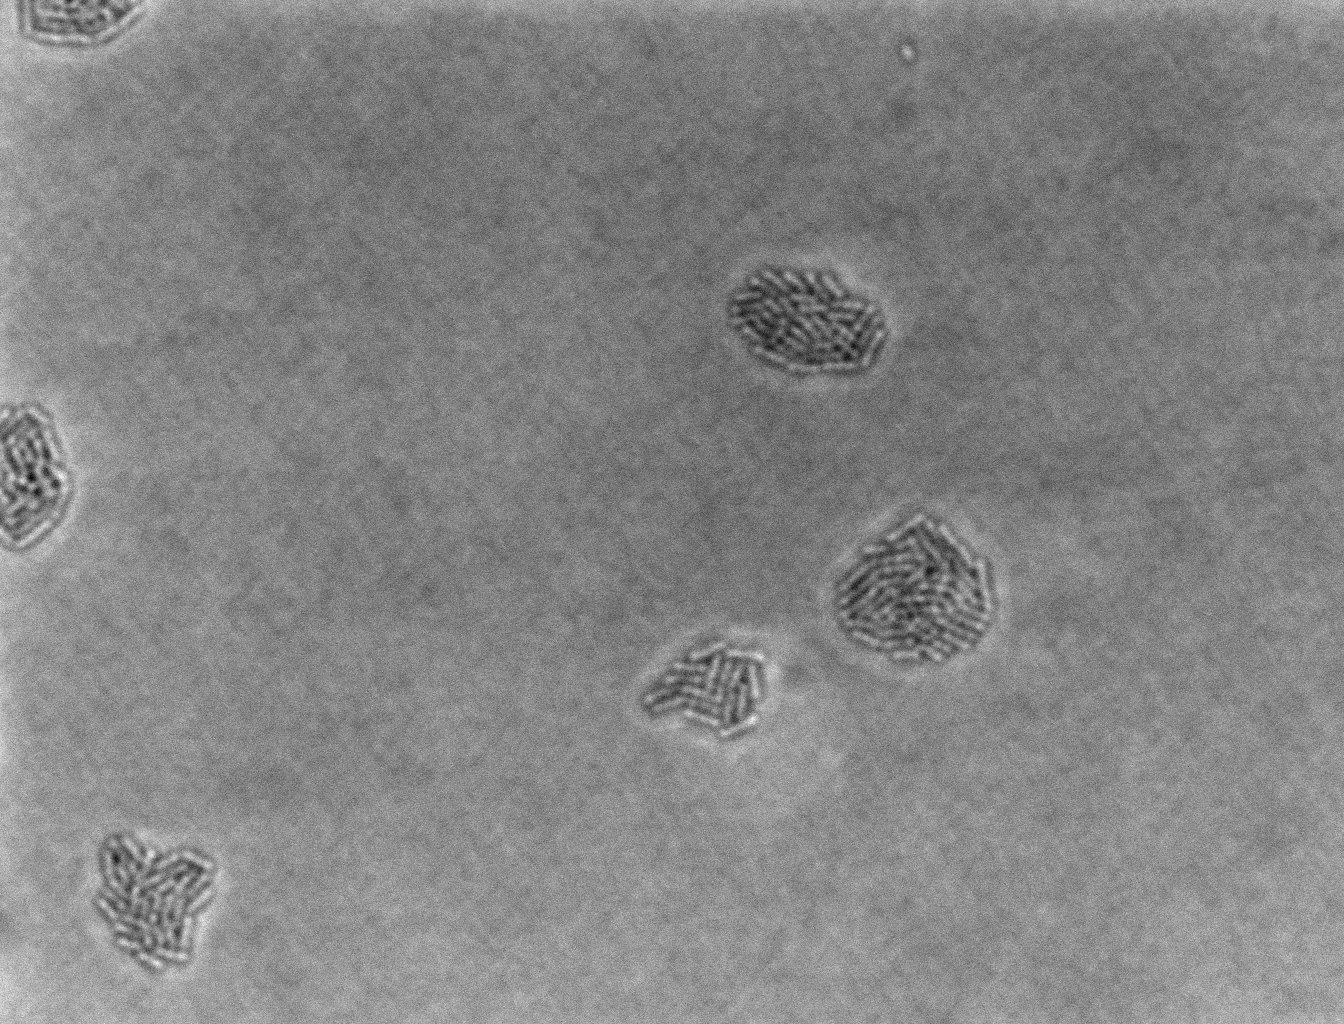
Brightfield microscopy, 60x objective, 3 h incubation